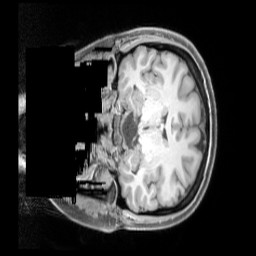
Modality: T1w
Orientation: coronal